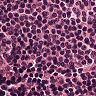
Metastatic tissue present: no